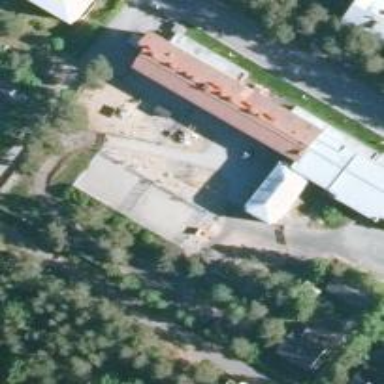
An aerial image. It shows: Kindergarten building.